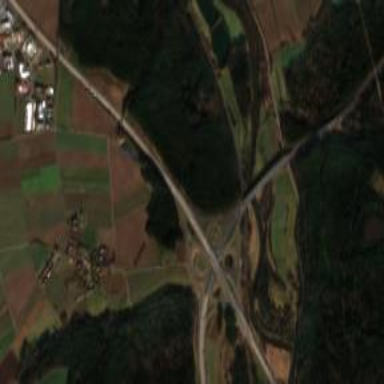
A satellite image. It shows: Interchange junction on motorway.